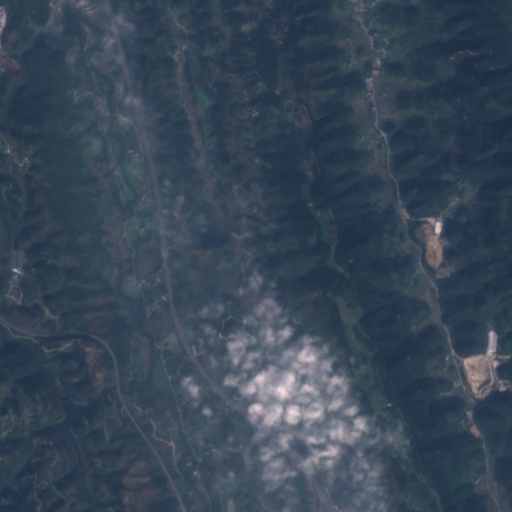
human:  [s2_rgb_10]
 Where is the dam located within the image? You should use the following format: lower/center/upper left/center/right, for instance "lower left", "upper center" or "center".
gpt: The dam is located in the lower left of the image.
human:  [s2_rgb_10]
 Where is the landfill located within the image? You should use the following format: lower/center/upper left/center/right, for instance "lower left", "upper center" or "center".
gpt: The landfill is located in the lower right of the image.
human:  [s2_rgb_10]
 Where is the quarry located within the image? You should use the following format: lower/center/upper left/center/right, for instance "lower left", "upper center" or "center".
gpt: The quarry is located in the lower right of the image.
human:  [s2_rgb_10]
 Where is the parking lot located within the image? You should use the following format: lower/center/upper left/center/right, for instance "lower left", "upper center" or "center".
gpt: There is no parking lot in the image.